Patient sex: M
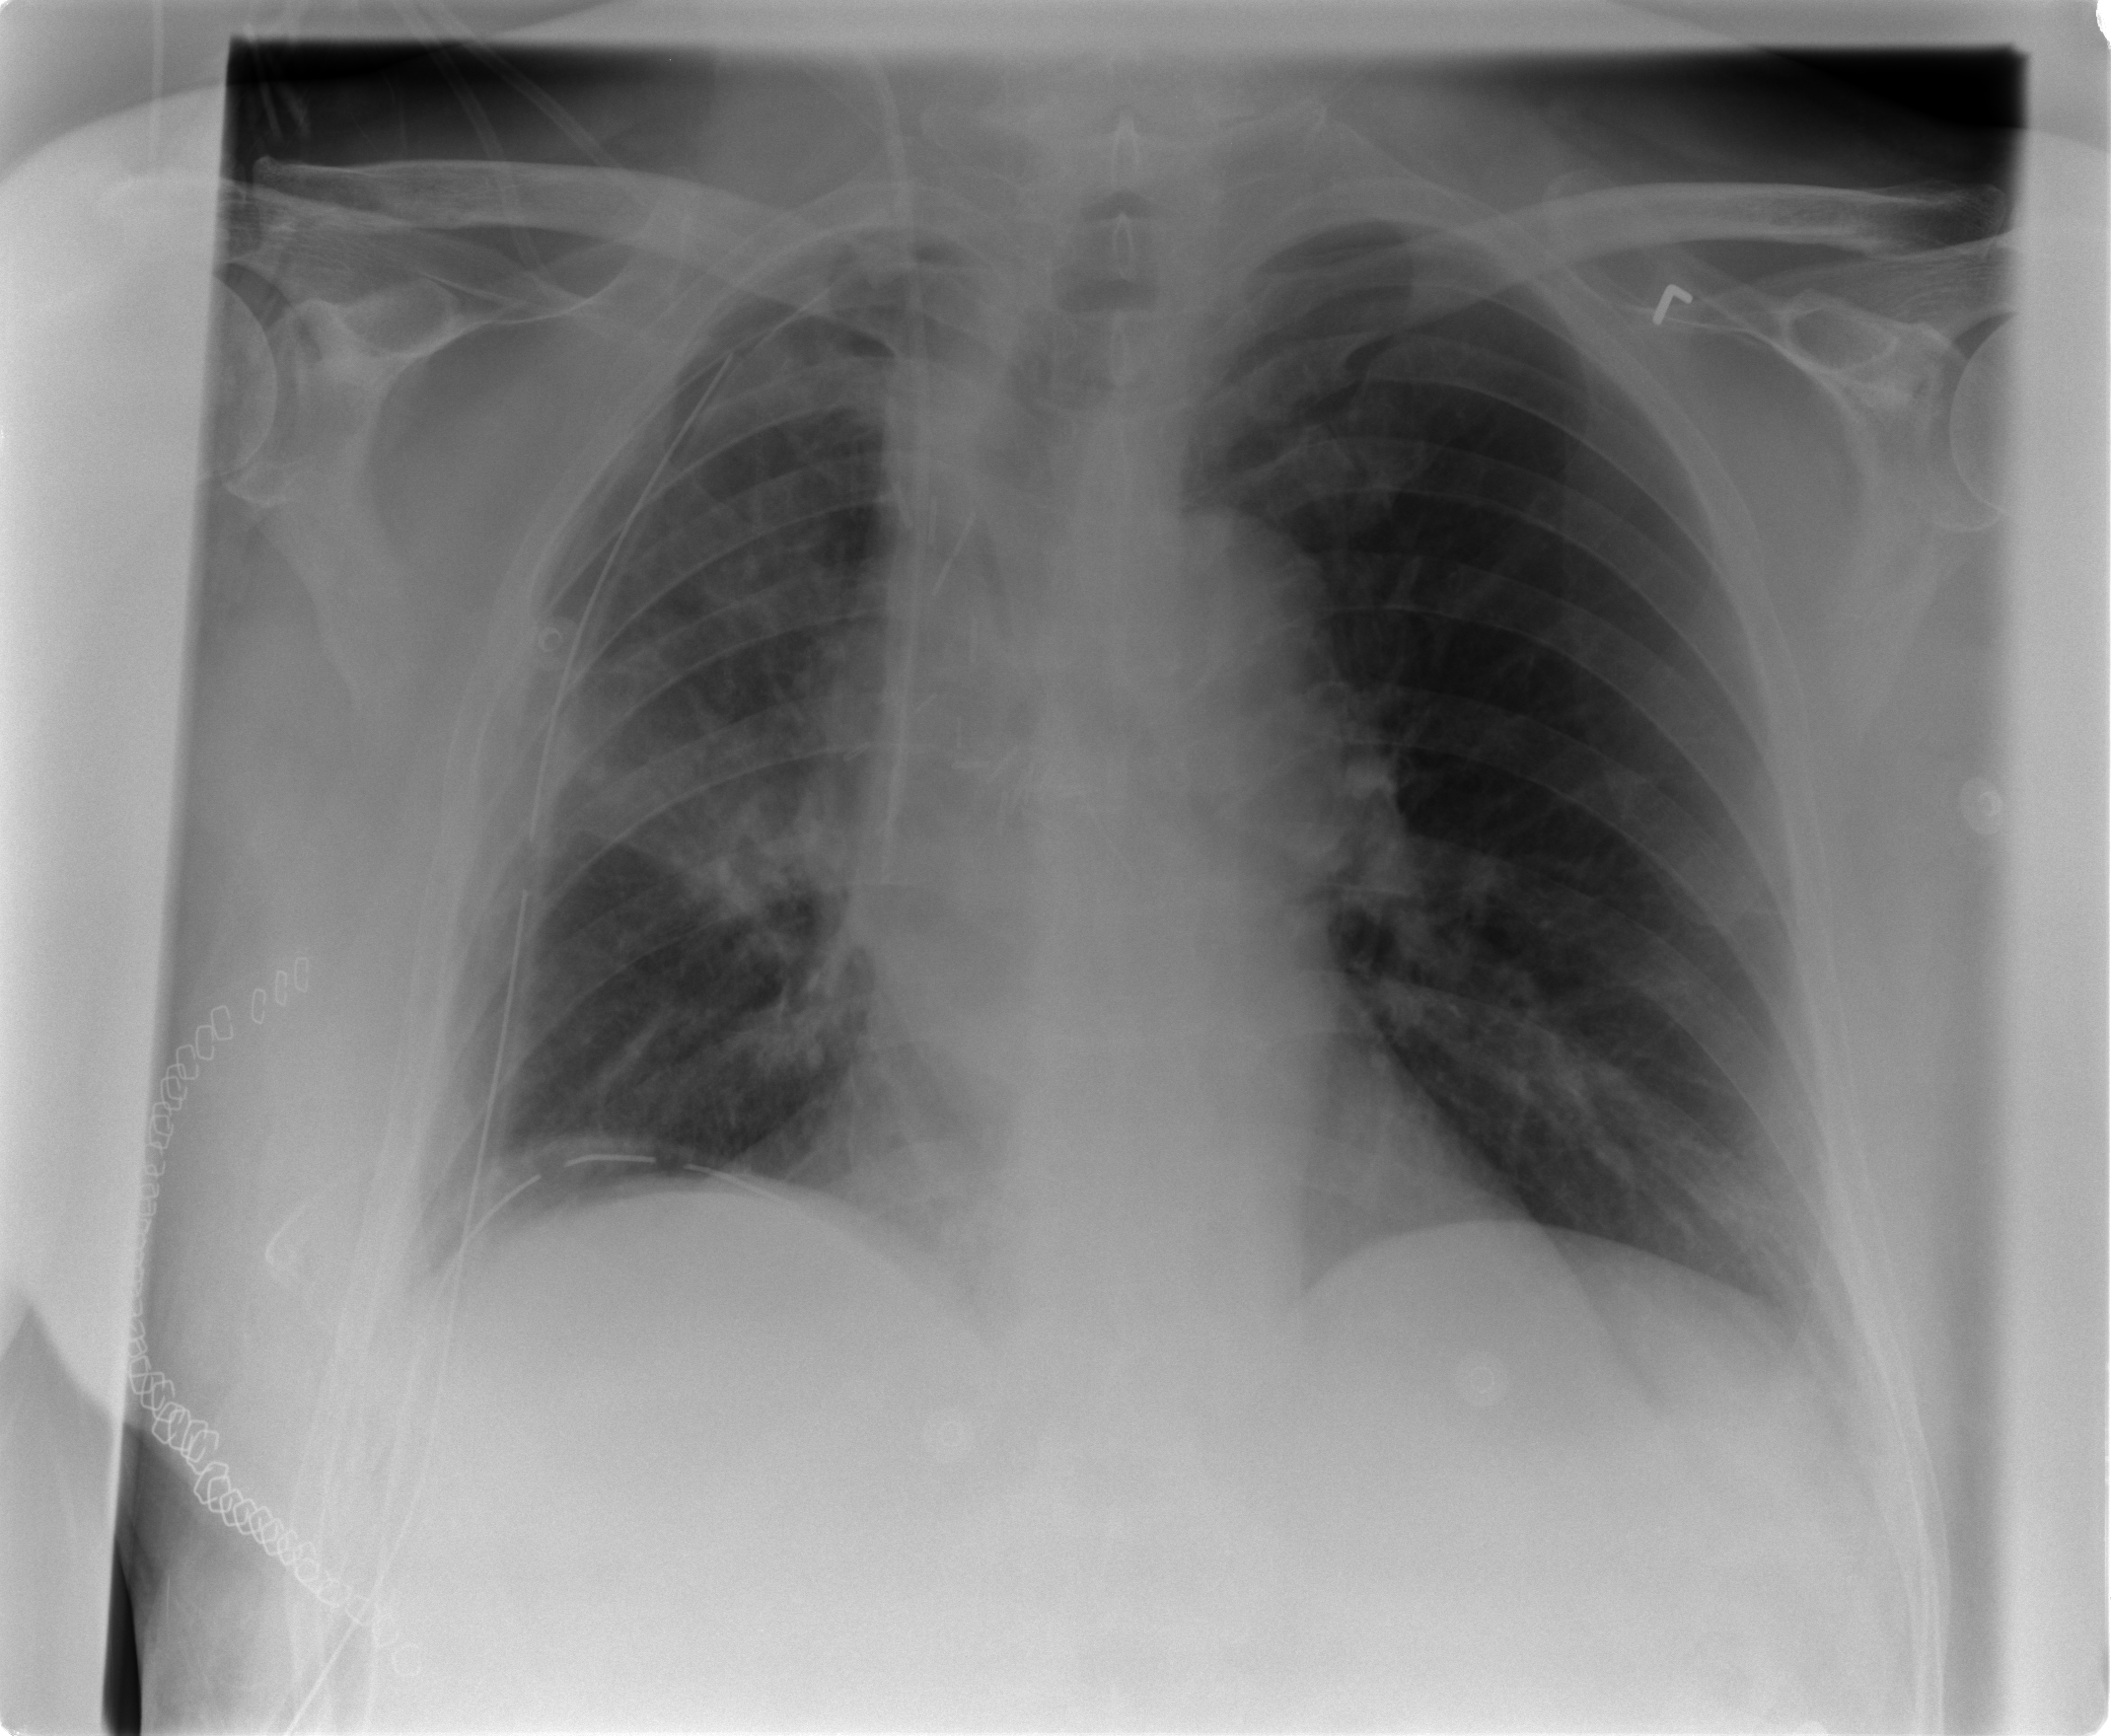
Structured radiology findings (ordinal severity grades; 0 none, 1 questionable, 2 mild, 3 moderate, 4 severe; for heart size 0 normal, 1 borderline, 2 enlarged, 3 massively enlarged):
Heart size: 0
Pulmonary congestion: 0
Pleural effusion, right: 2
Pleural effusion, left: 0
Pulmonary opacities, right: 2
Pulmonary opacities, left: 0
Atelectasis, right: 2
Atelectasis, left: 0